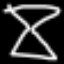
Label: hourglass